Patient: sex M, age 69
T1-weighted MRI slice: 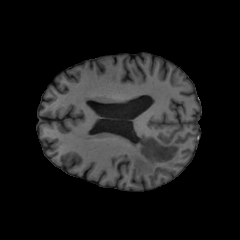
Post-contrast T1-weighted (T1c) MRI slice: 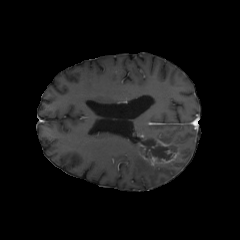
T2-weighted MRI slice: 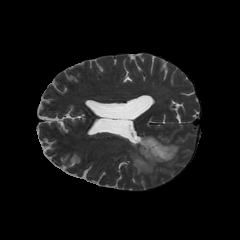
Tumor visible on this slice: yes
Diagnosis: Glioblastoma, IDH-wildtype
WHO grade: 4